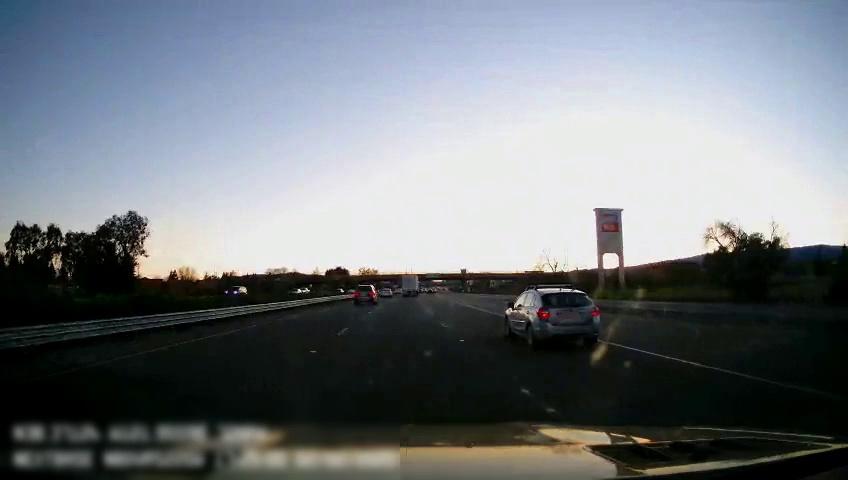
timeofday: Dusk/Dawn/Twilight
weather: Cloudy
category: Drivable Space
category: Vehicles | SUV
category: Vehicles | Car
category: Vehicles | Truck
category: Vehicles | Car
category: Vehicles | SUV
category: Vehicles | Truck
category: Vehicles | SUV
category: Lanes | Alternate Lane
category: Lanes | Current Lane
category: Lanes | Current Lane
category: Lanes | Alternate Lane